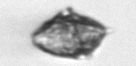
Label: Kryptoperidinium_triquetrum